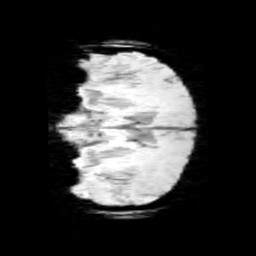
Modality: minIP
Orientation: coronal
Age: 11
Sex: female
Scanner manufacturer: siemens
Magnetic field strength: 3 T
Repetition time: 0.027 s
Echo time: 0.02 s